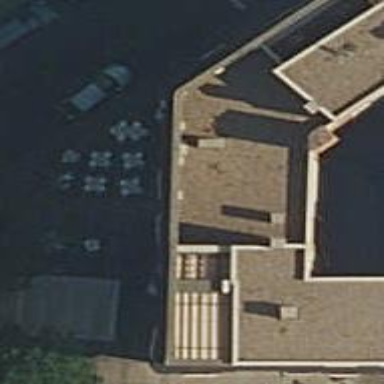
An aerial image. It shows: Restaurant.